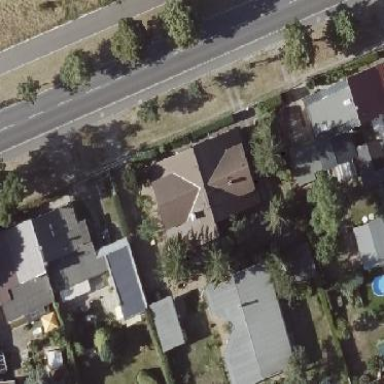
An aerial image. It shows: Gabled roof adorns the apartments building.